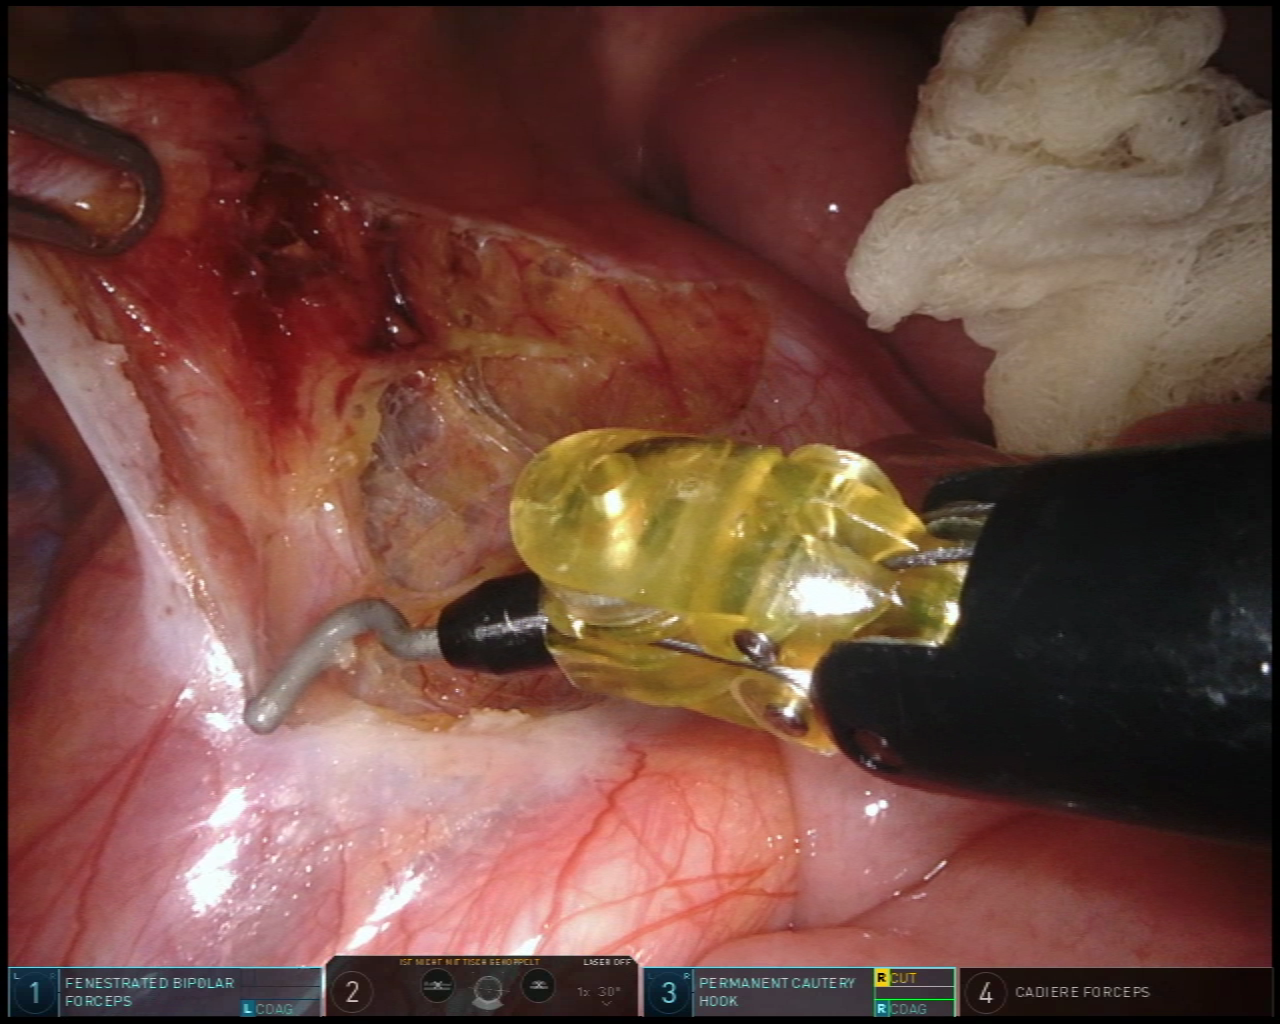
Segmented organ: small_intestine
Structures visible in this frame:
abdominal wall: yes
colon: no
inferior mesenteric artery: no
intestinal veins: yes
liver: no
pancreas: no
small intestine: yes
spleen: no
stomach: no
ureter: yes
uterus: no
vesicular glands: no